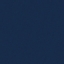
Land use / land cover: SeaLake